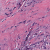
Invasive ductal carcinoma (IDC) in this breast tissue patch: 1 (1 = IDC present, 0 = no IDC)